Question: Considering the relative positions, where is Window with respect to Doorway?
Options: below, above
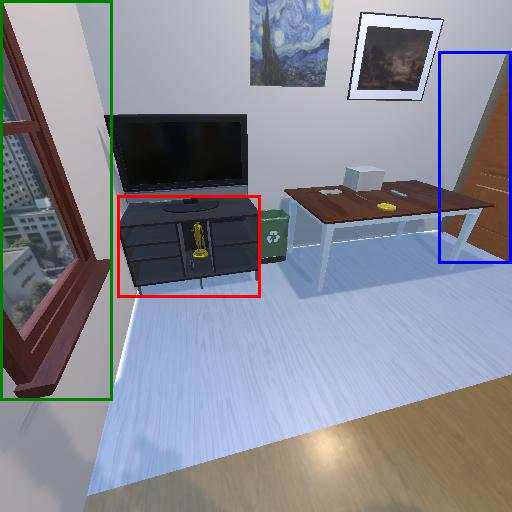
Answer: below